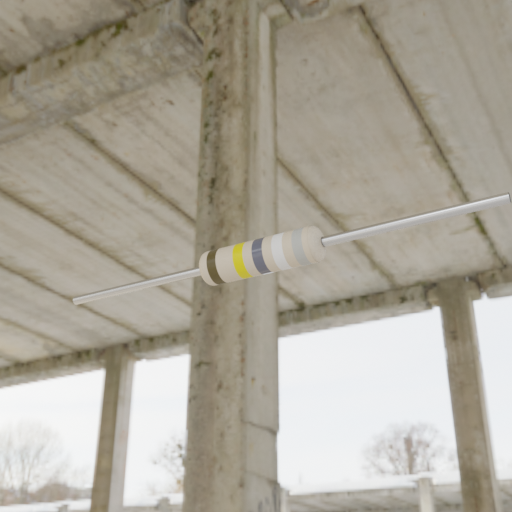
Resistor colour bands (in order): brown, yellow, gray, white, silver